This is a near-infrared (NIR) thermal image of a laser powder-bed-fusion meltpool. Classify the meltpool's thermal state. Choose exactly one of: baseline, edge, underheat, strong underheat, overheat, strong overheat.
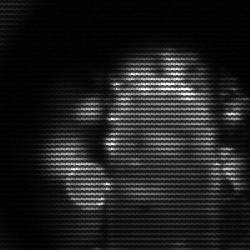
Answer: strong underheat